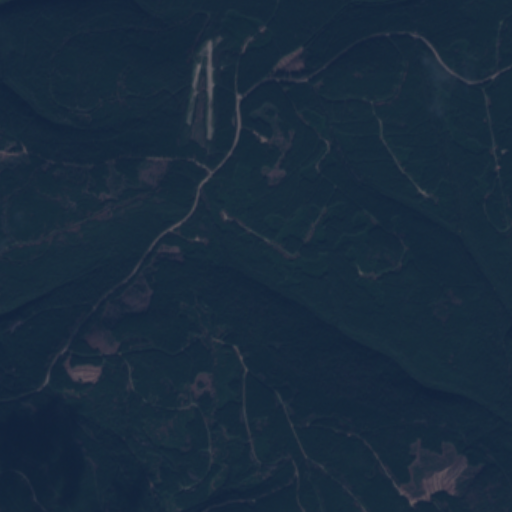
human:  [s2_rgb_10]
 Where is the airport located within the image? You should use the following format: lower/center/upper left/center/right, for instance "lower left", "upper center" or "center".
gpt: The airport is located in the upper center of the image.
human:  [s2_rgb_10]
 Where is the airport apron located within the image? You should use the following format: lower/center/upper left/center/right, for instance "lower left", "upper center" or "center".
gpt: The airport apron is located in the upper center of the image.
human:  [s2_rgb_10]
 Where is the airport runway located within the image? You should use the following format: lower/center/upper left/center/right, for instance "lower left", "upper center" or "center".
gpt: The airport runway is located in the upper center of the image.
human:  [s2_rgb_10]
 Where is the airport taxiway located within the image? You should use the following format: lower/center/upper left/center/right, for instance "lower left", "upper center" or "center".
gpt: The airport taxiway is located in the upper center of the image.
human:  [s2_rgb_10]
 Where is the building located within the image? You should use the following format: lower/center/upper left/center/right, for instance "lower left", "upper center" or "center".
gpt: The building is located in the upper right of the image.
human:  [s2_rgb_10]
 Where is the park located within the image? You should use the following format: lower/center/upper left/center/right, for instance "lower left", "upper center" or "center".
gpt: There is no park in the image.